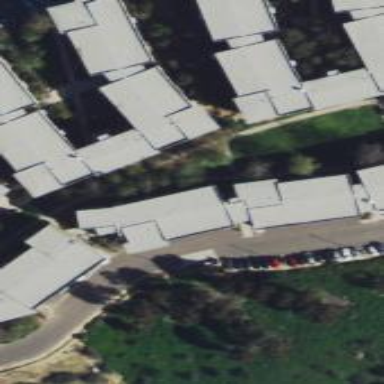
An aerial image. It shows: Residential apartments building.